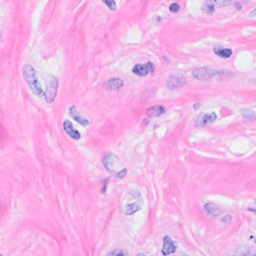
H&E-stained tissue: Breast